Field crop: maize
Growth stage: 2
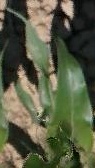
Species: maize